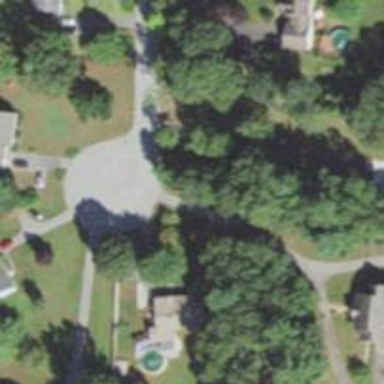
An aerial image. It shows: Residential driveway serving as service road.